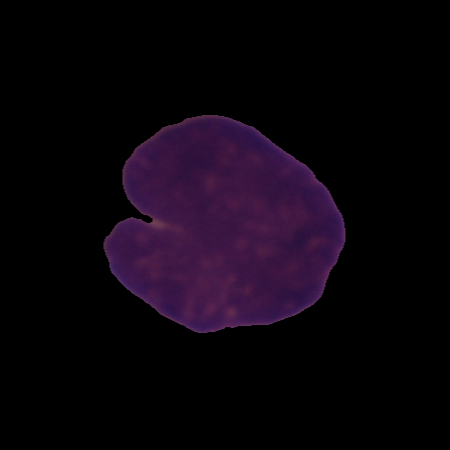
Label: cancer